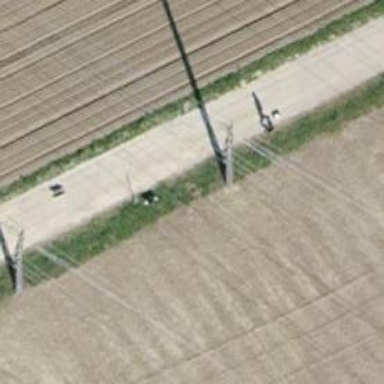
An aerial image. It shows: Three cables of power line.